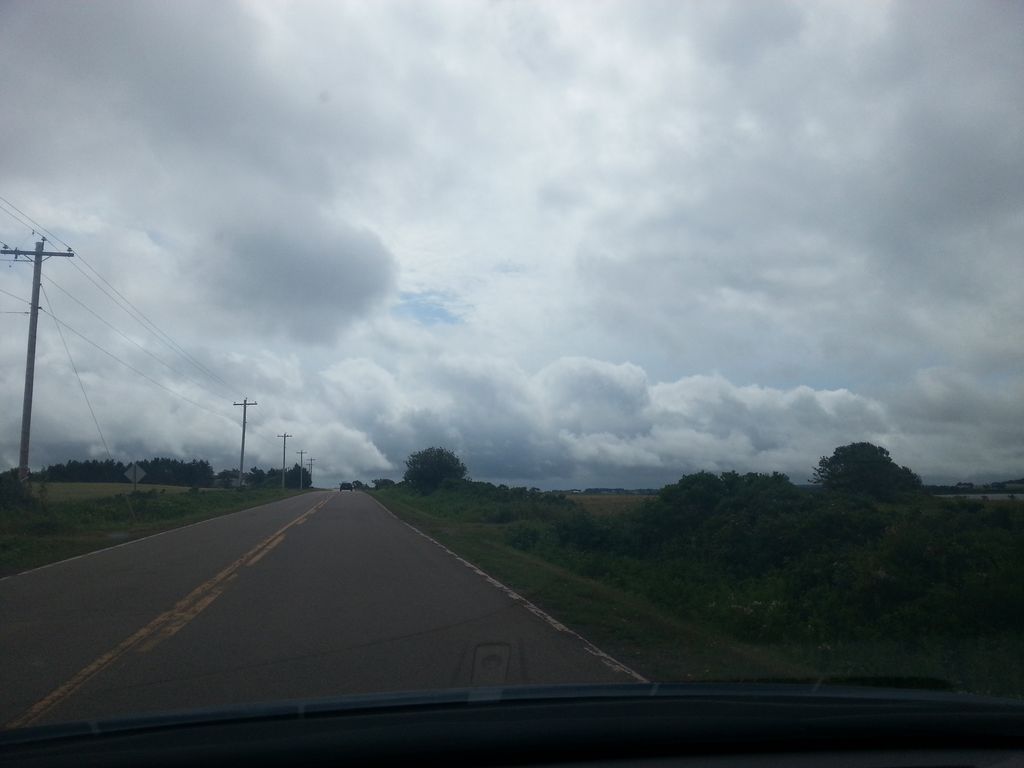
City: charlottetown